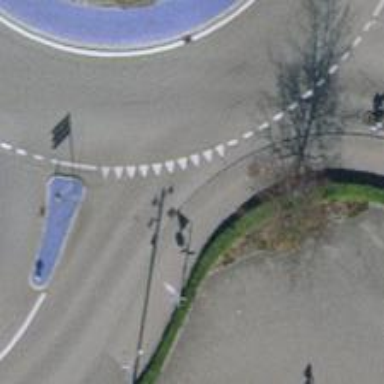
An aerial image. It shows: Road with "give way" sign.